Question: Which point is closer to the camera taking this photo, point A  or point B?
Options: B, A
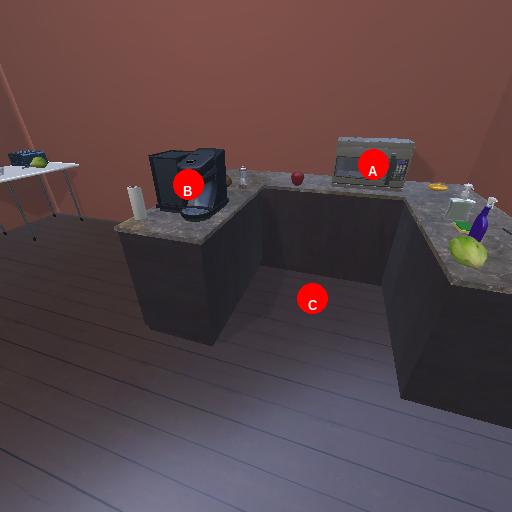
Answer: B